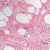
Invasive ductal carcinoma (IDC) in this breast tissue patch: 0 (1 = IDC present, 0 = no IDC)